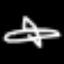
Label: airplane